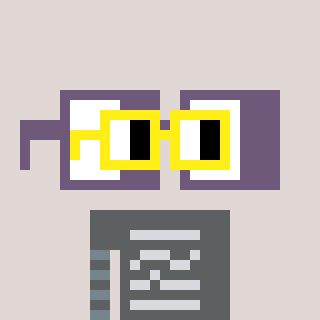
a pixel art character with square yellow glasses, a glasses-shaped head and a green-colored body on a warm background